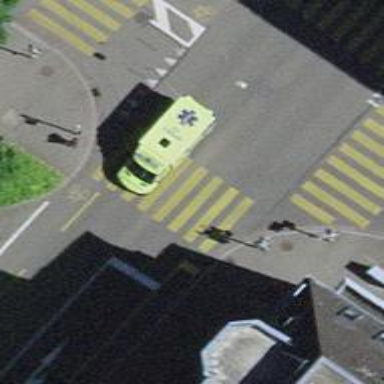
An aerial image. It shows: Road crossing with traffic signals.